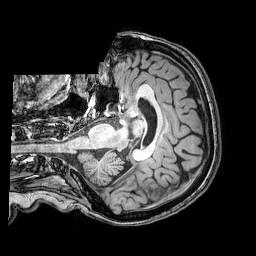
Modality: T1w
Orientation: axial
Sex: female
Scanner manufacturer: philips
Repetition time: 0.008168 s
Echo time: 0.00374 s